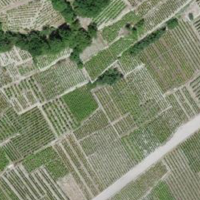
EUNIS habitat code: 40
Species observed at this site:
Juglans regia
Podarcis muralis